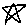
Label: star